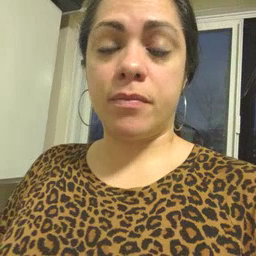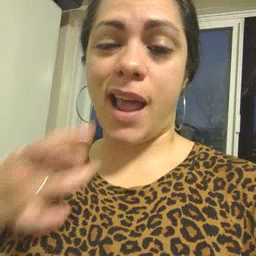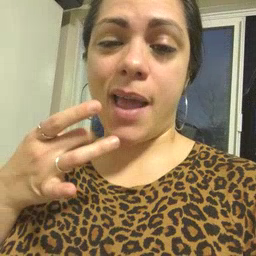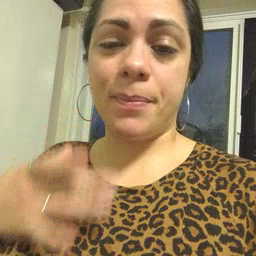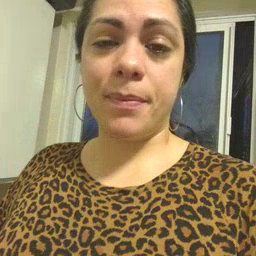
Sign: lamp